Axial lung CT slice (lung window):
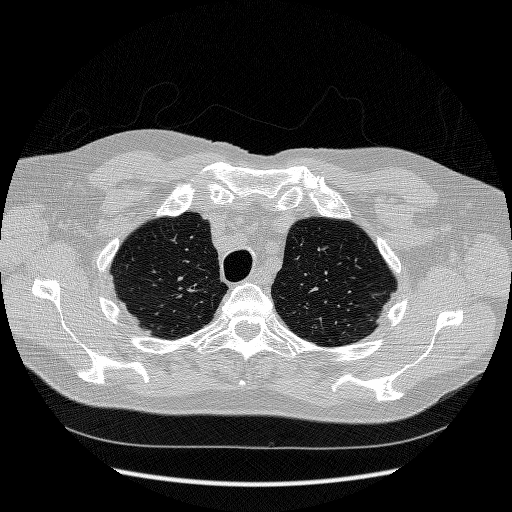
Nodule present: no